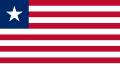
Flag of Liberia